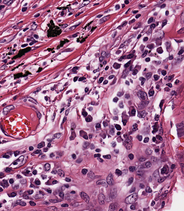
Tumor epithelial tissue: yes
Tumor-associated stroma tissue: yes
Normal tissue: no